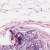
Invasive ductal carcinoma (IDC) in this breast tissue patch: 0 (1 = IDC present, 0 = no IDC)